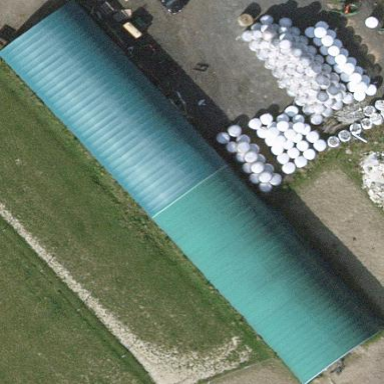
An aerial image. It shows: Greenhouse.